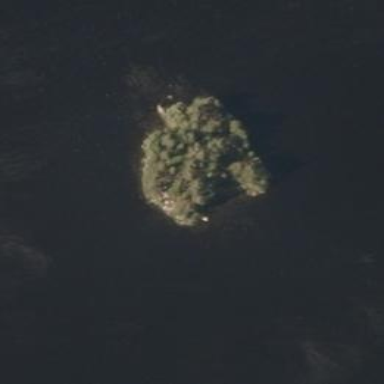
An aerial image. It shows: Image showing island.